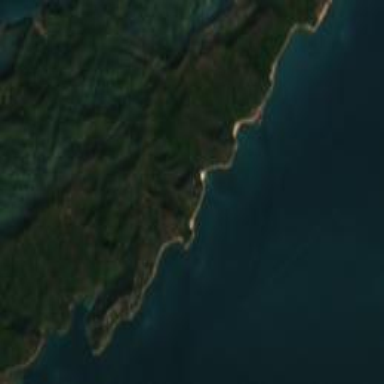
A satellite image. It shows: Picturesque coastline scene.